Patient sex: M
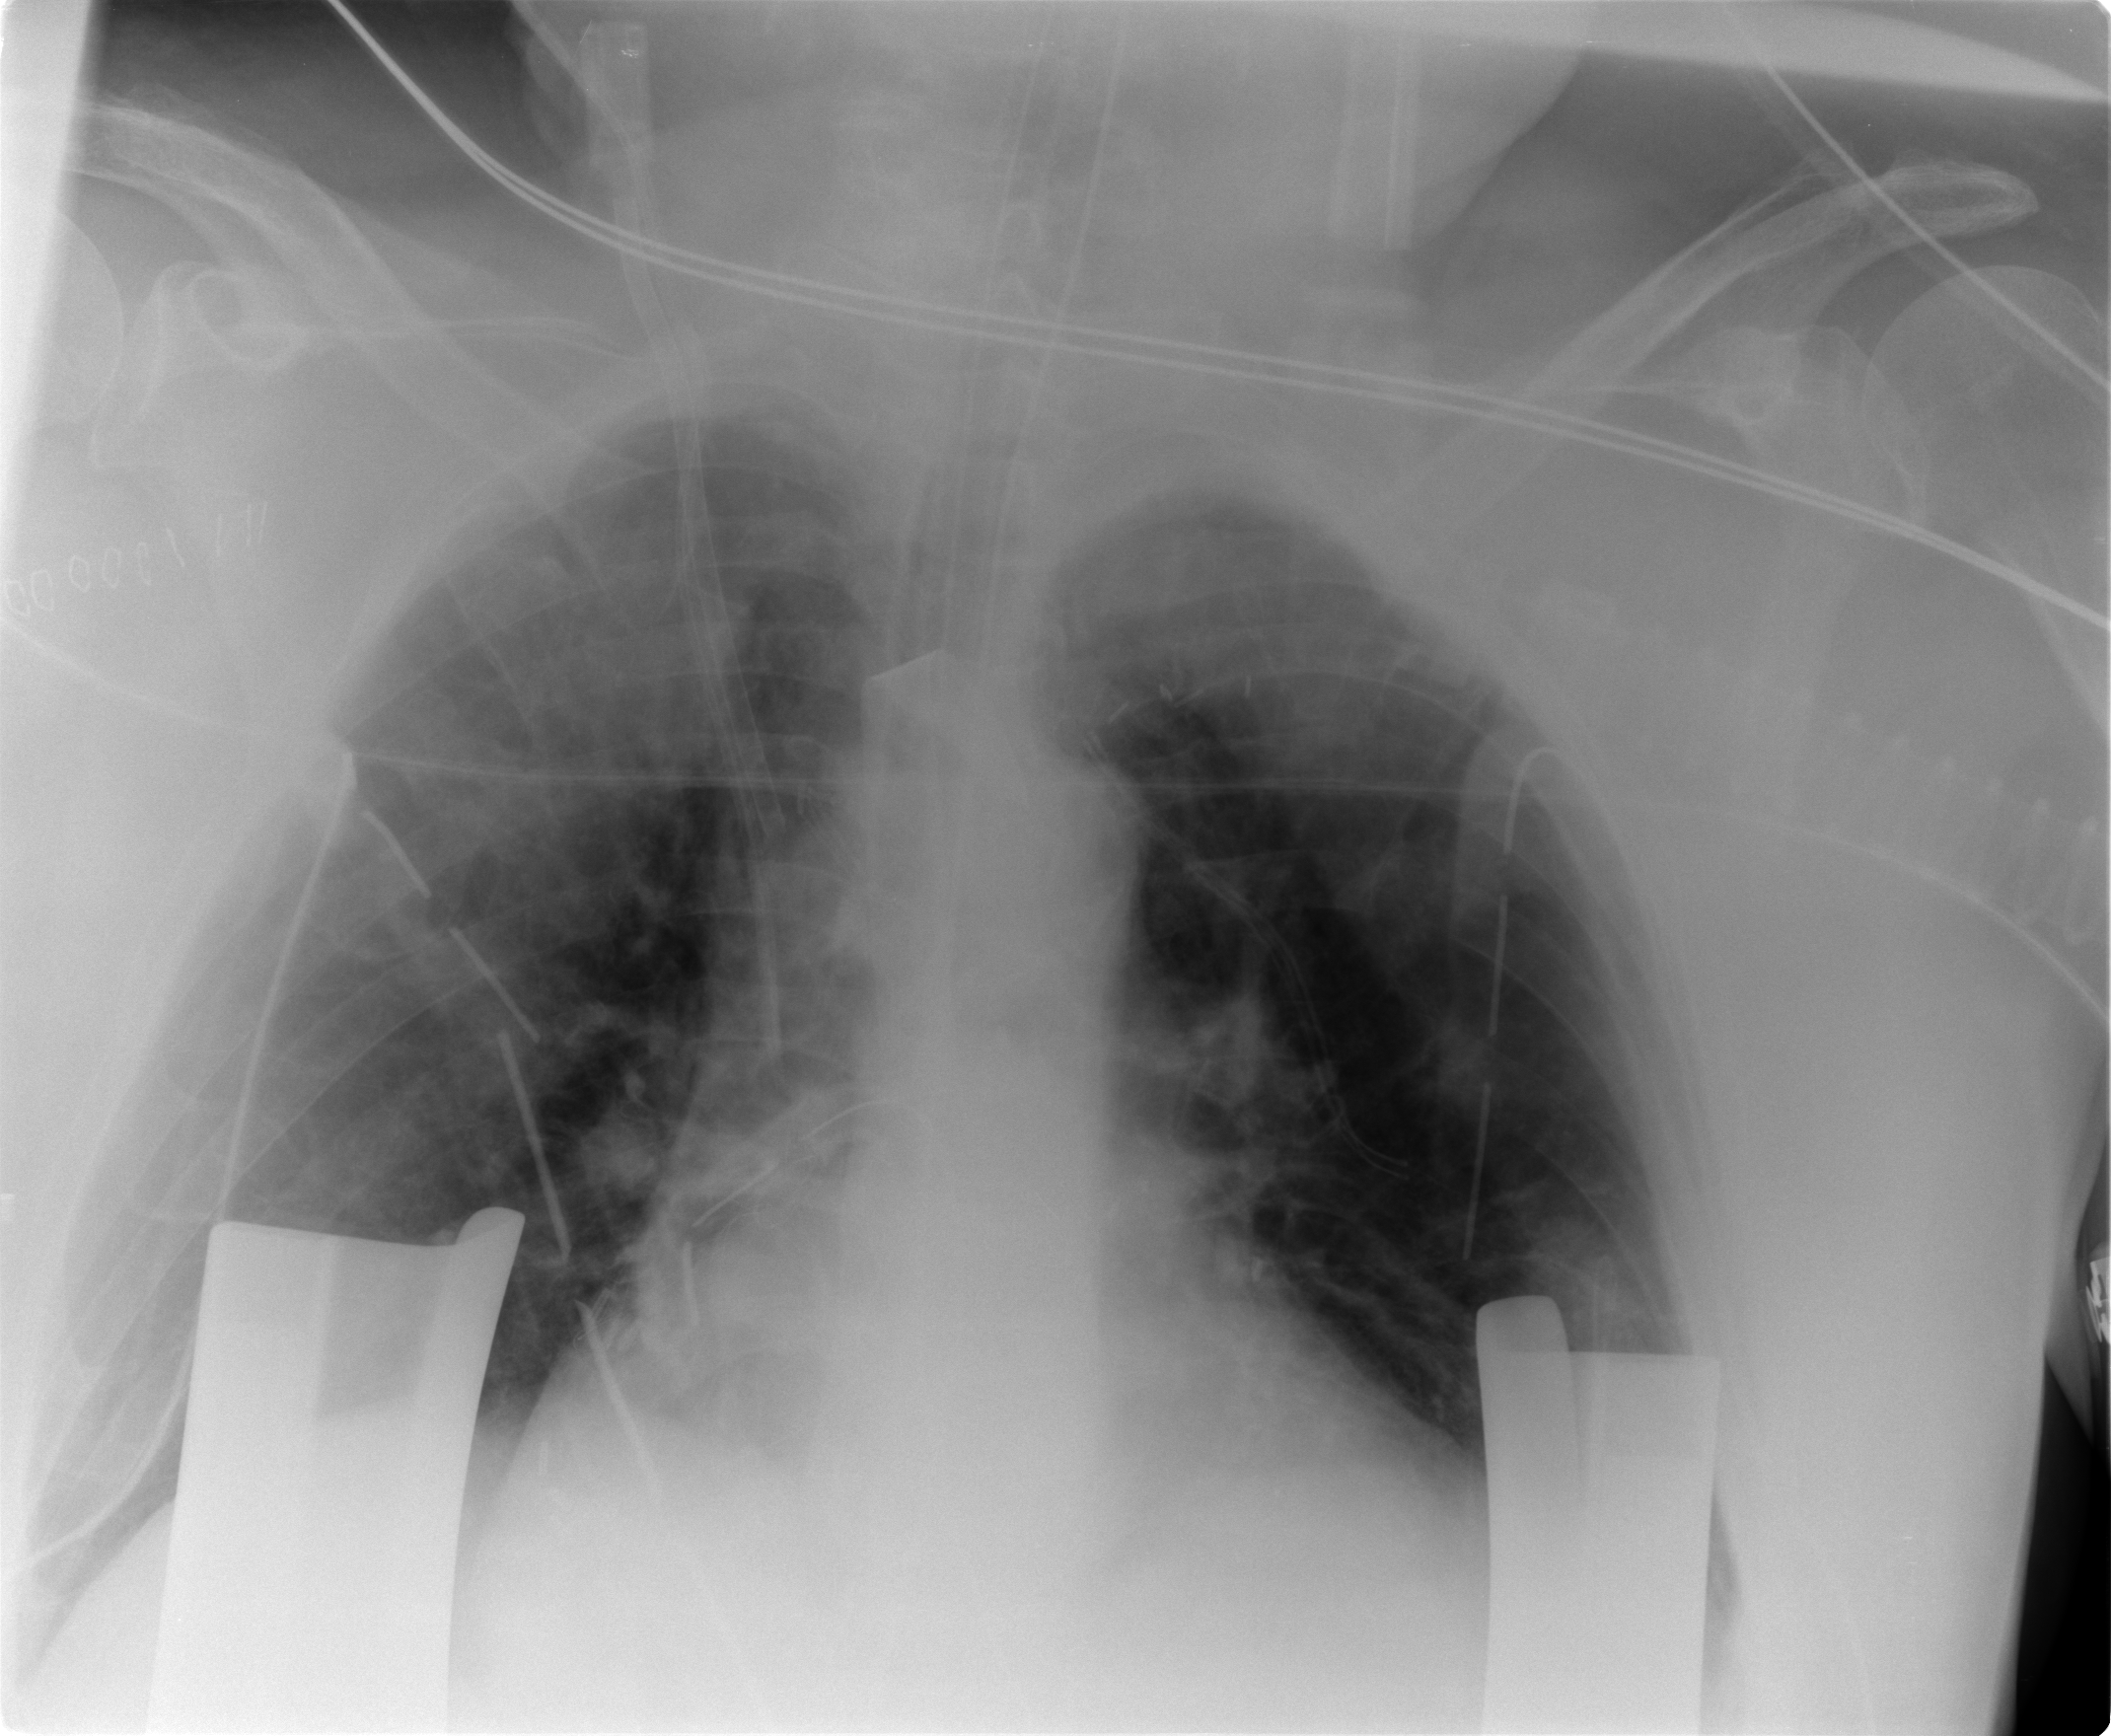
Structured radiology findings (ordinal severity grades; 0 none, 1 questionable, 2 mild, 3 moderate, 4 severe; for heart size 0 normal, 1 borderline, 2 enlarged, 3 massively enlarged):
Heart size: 2
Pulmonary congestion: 2
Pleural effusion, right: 2
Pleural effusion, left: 0
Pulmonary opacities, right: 0
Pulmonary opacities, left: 0
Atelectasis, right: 2
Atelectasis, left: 2